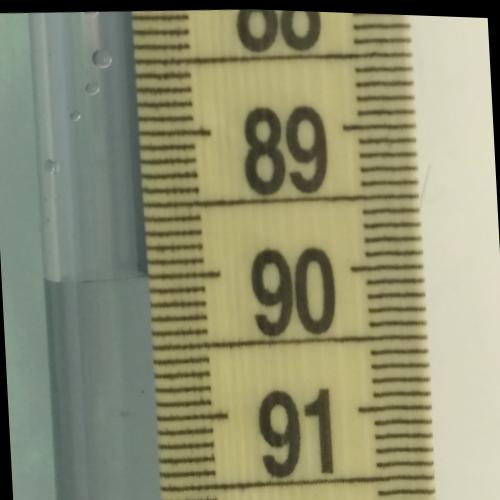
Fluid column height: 90.0 cm